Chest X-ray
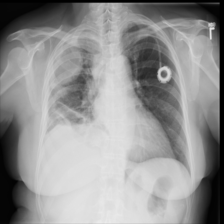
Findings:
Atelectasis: positive
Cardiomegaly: negative
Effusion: negative
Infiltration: negative
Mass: negative
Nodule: negative
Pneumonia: negative
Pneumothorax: negative
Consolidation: negative
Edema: negative
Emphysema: negative
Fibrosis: negative
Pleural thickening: positive
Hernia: negative